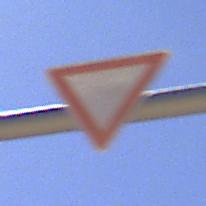
Verkehrszeichen: VorfahrtGewaehren
Umgebung: Outdoor, Nature
Tageszeit: Midday
Wetter: Clear
Licht: Natural
Jahreszeit: NotSpecified
Kontrast: HighContrast